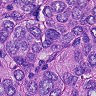
Metastatic tissue present: yes